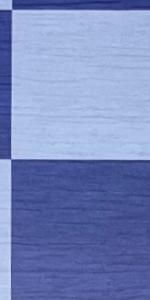
Label: Empty